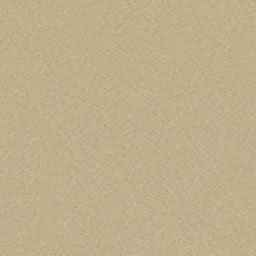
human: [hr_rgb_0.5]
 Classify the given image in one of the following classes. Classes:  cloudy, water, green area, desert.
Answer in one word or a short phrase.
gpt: desert